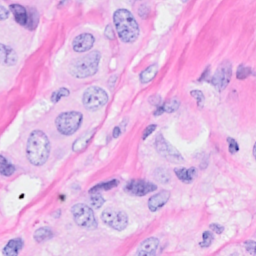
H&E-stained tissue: Breast